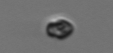
Label: Heterocapsa_rotundata